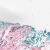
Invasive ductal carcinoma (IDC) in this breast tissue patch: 0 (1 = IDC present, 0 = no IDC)